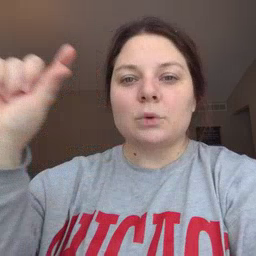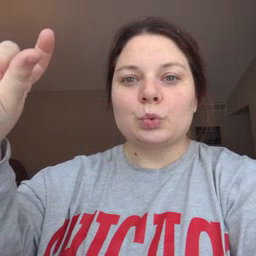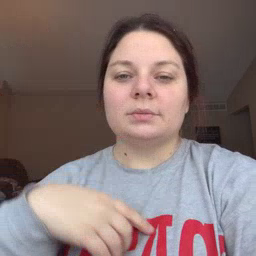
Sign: moon